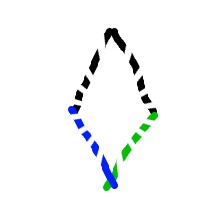
Shape: rhombus